【题型】填空题　【知识点】立体几何　【难度】easy
若半径为 2 的球与正三棱柱的各个面均相切，则该正三棱柱外接球的体积为 \underline{\hspace{3cm}}.
【解答】
\textbf{【答案】} $\dfrac{160\sqrt{5}}{3}\pi$

\vspace{10pt}

\textbf{【分析】} 易知正三棱柱的高为 4，内切球与外接球的球心重合，底面三角形的内切圆半径为 2，可求出外接球半径，再利用球的体积公式求解.

\vspace{10pt}

\textbf{【详解】} 易知该正三棱柱的高为 $2\times2=4$，

不妨记下底面的顶点为 $A, B, C$，易知内切球与外接球的球心重合，记为 $O$，

显然 $\triangle ABC$ 的内切圆半径为 2，记内切圆圆心为 $O_1$，则 $O_1A=4$，$OO_1=2$，

故外接球半径 $R = OA = \sqrt{OO_1^2 + O_1A^2} = \sqrt{4+16} = 2\sqrt{5}$，

故外接球体积 $V = \dfrac{4}{3}\pi R^3 = \dfrac{160\sqrt{5}}{3}\pi$，

故答案为：$\dfrac{160\sqrt{5}}{3}\pi$.

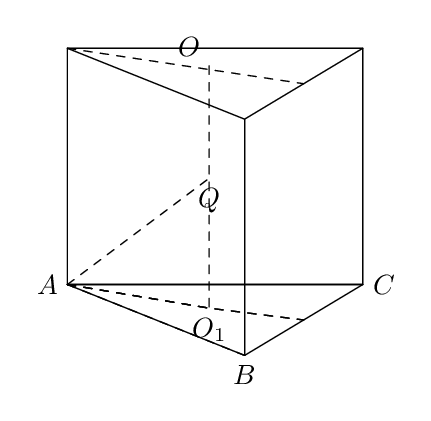